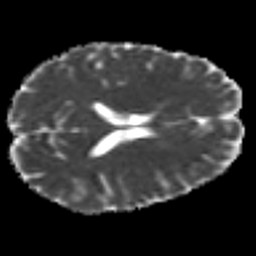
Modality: MD
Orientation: axial
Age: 24
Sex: male
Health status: healthy
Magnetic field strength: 3 T
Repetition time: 8.4 s
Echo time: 0.0926 s